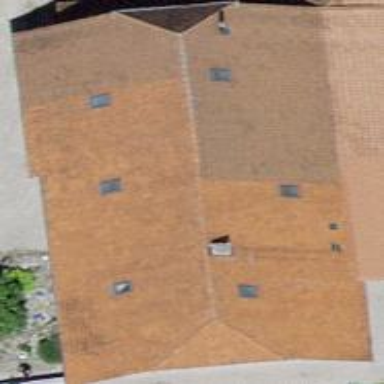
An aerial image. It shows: Farm building.